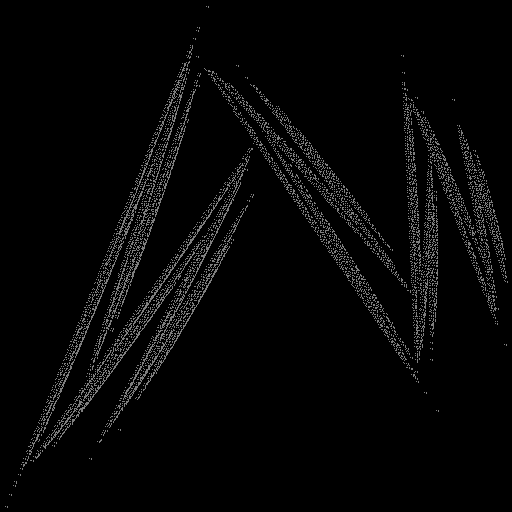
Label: bamboofern